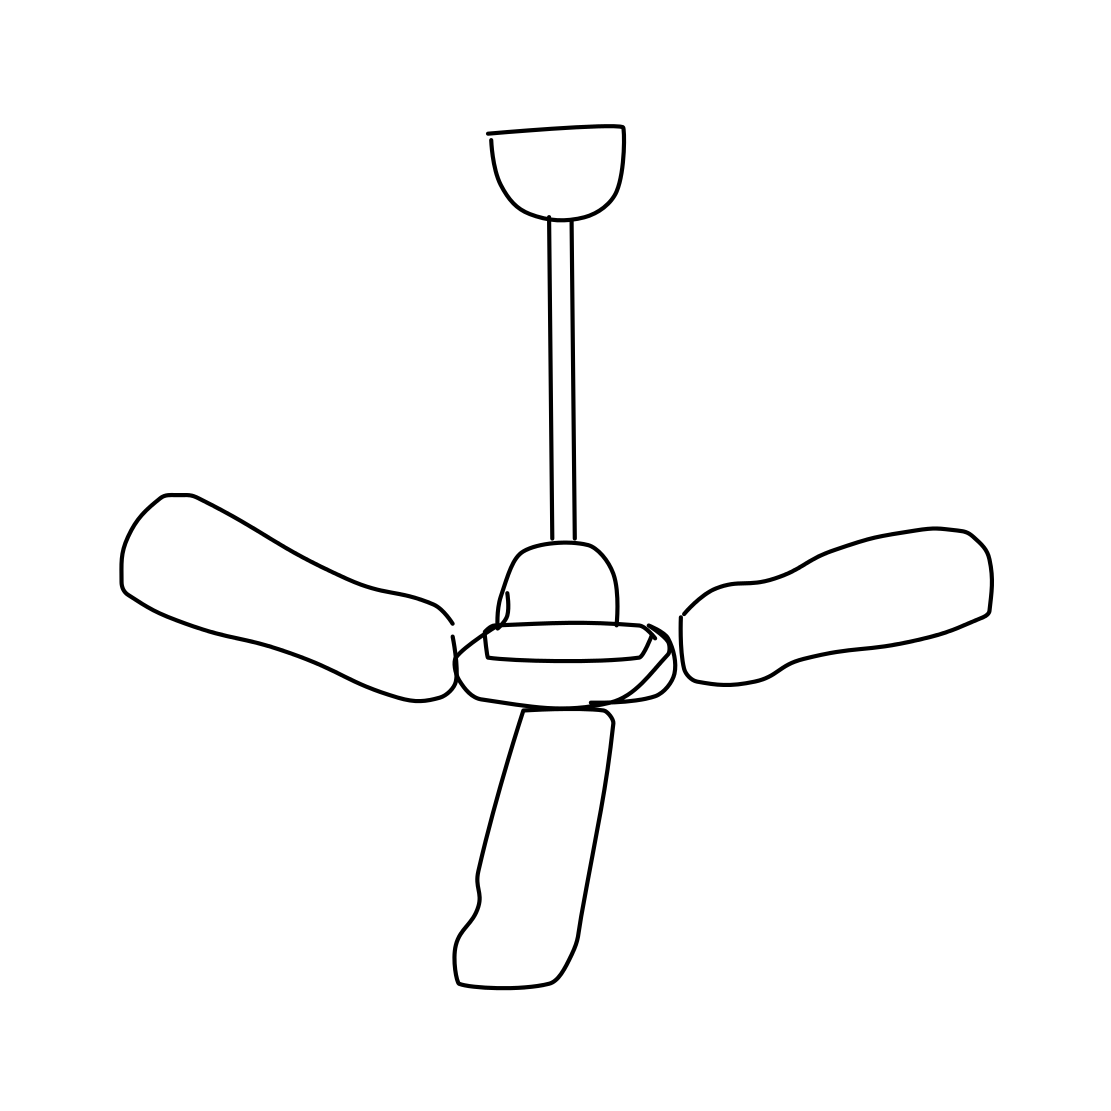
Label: fan